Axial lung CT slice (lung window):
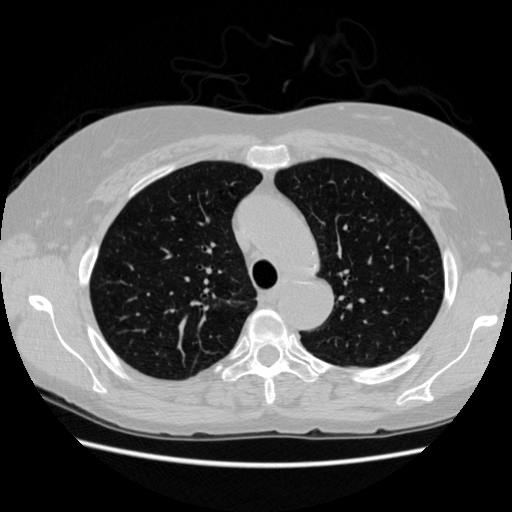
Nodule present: no